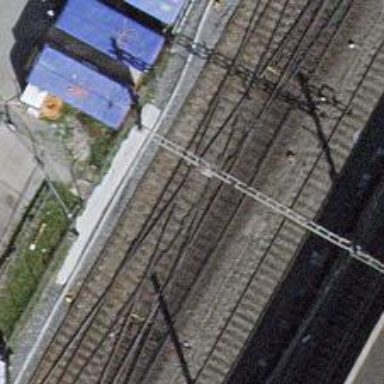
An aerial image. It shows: Railway crossing.